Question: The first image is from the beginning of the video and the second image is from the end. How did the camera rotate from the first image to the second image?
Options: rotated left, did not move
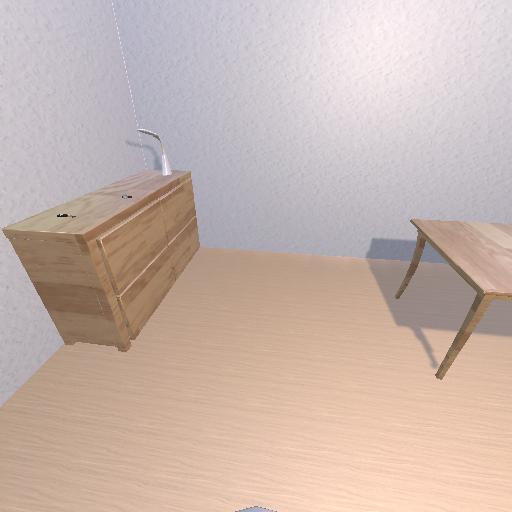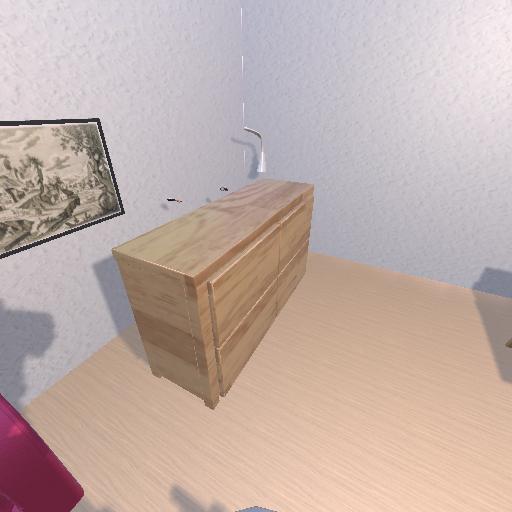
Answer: rotated left